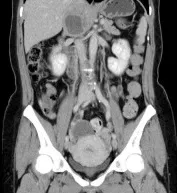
Contrast-enhanced computed tomography of abdomen and pelvis. Three-dimensional reconstruction.
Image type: radiology (ct)